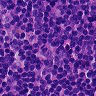
Metastatic tissue present: no